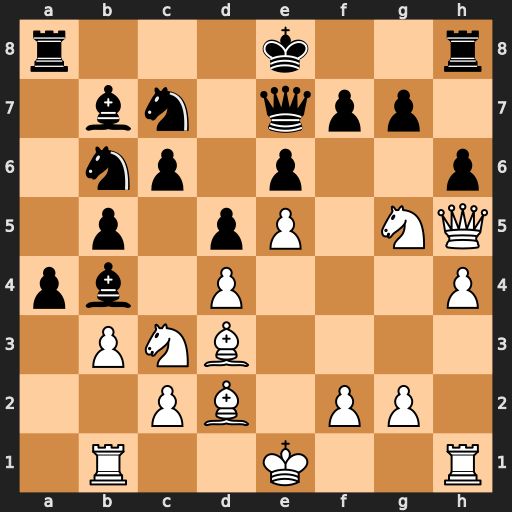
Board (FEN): r3k2r/1bn1qpp1/1np1p2p/1p1pP1NQ/pb1P3P/1PNB4/2PB1PP1/1R2K2R
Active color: w
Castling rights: Kkq
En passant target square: -
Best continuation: Nxf7 Qxf7 Bg6 O-O Bxf7+